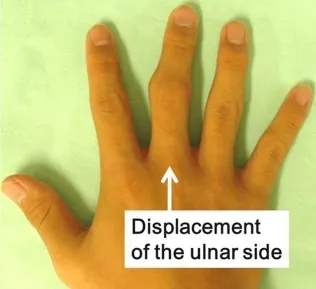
Photograph at the first consultation. A; Displacement to the ulnar side is seen on extension.
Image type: medical_photograph (skin_photograph)